Field crop: maize
Growth stage: 1
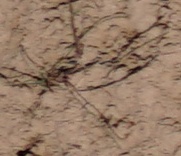
Species: lolium